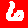
Digit: 6